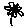
Label: flower